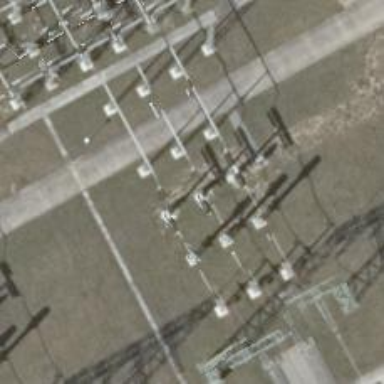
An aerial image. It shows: Outdoor switch with 3 cables.